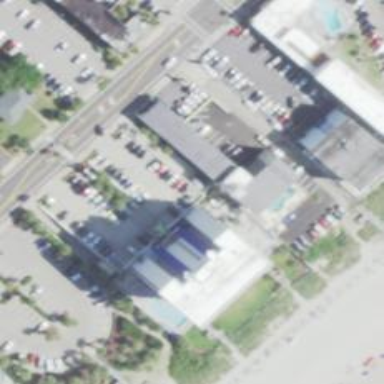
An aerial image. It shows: Building that is motel.